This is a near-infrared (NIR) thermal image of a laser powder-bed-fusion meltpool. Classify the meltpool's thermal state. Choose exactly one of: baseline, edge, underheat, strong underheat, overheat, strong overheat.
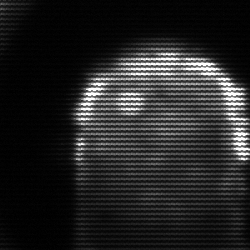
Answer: baseline